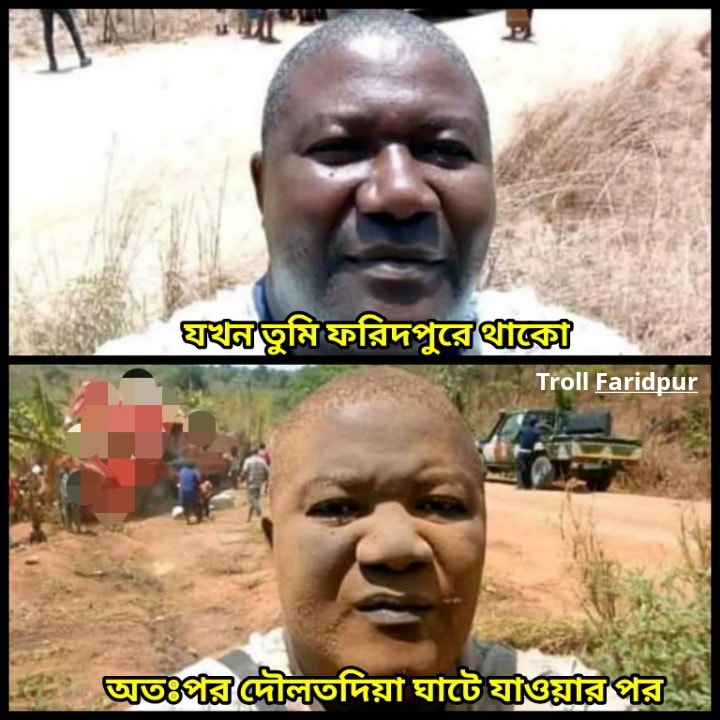
Caption: যখন তুমি ফরিদপুরে থাকো     অতঃপর দৌলতদিয়া  ঘাটে যাওয়ার পর
Label: non-hate